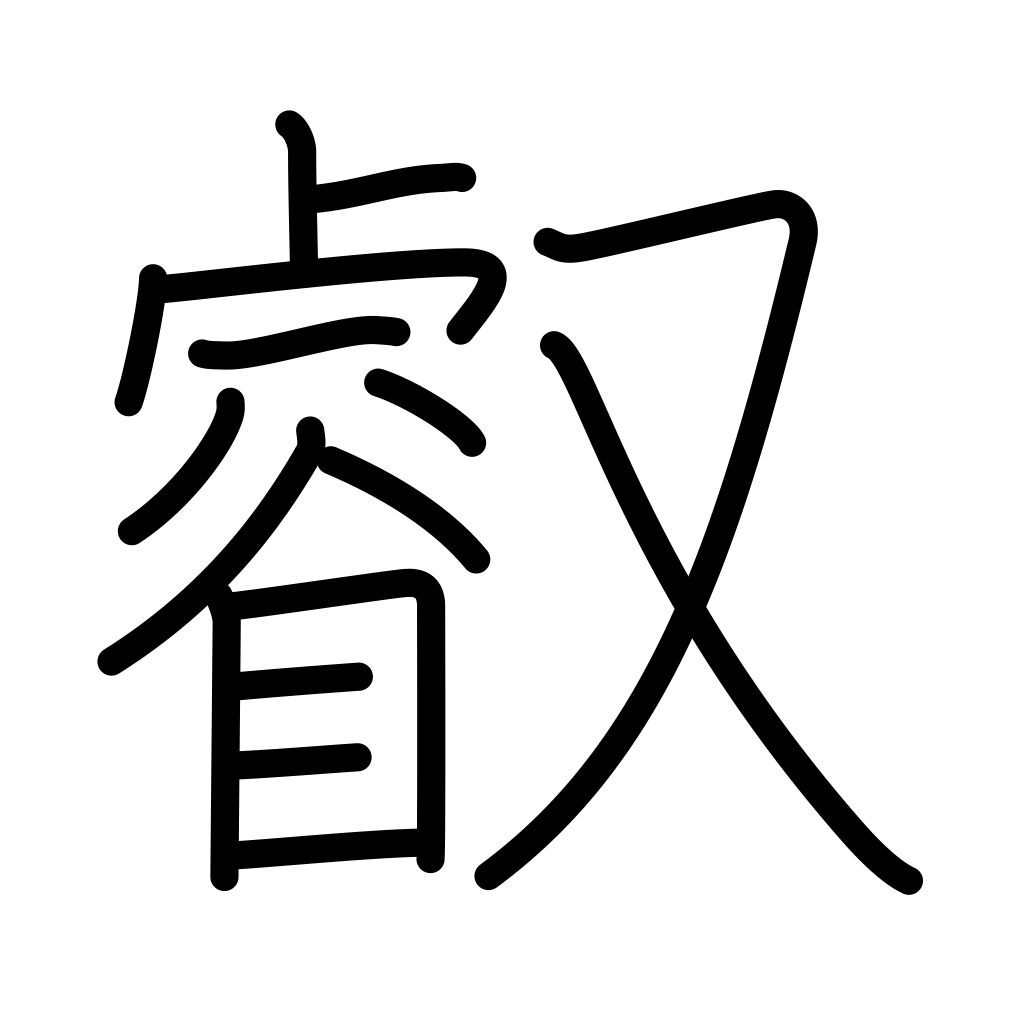
Meaning: intelligence, imperial